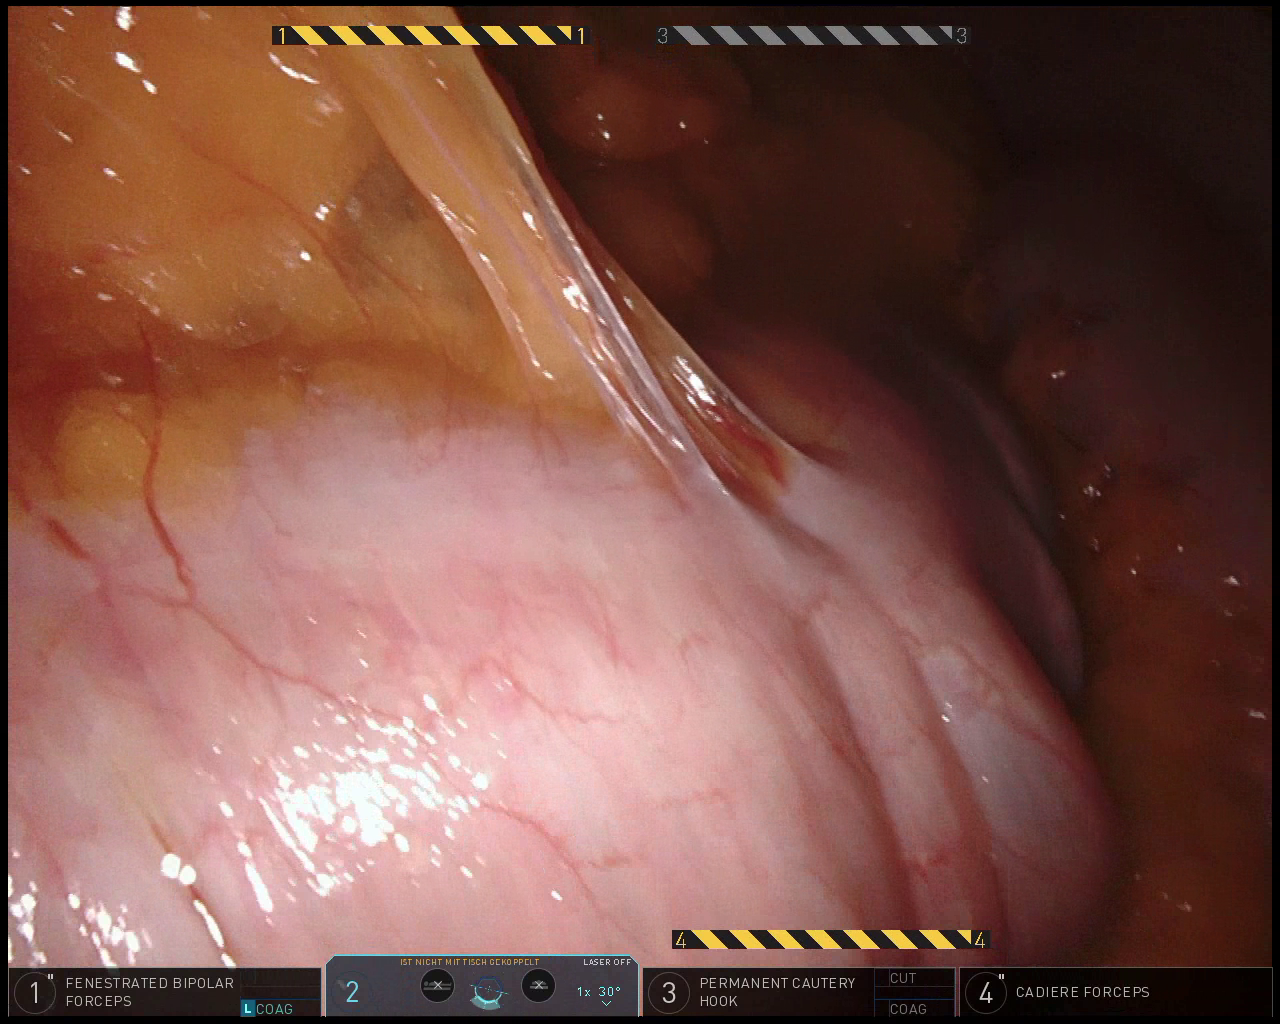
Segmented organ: colon
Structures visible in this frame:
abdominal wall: no
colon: yes
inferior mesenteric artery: no
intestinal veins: no
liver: no
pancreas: no
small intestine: no
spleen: no
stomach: no
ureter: no
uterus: no
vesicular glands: no